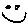
Label: smiley face